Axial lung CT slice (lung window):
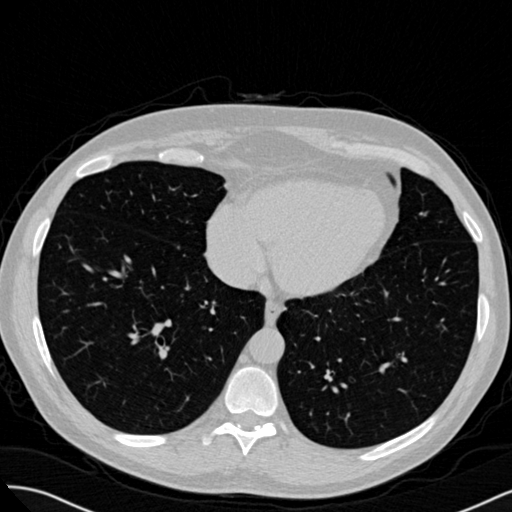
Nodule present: no